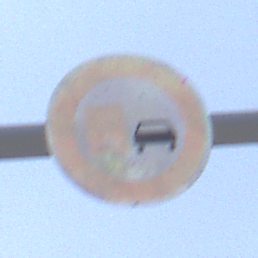
Verkehrszeichen: UeberholverbotKraftfahrzeuge
Umgebung: Outdoor, Nature
Tageszeit: Midday
Wetter: PartlyCloudy
Licht: Natural
Jahreszeit: NotSpecified
Kontrast: HighContrast